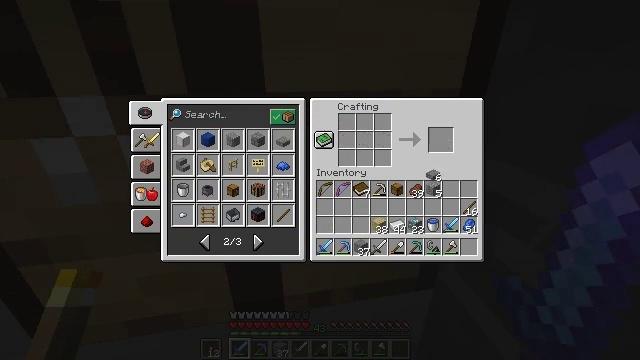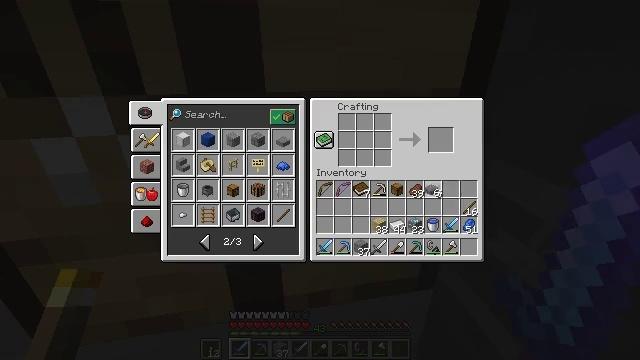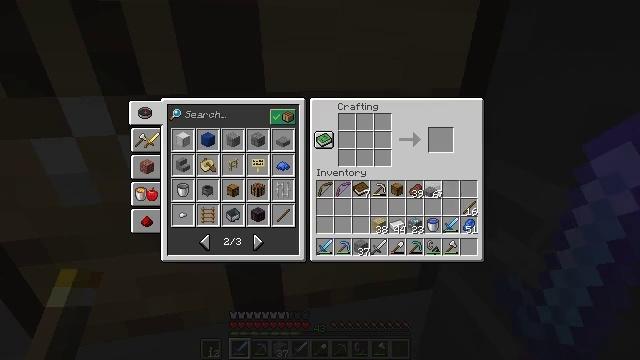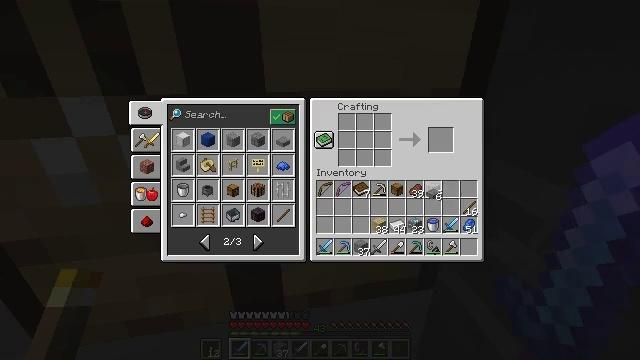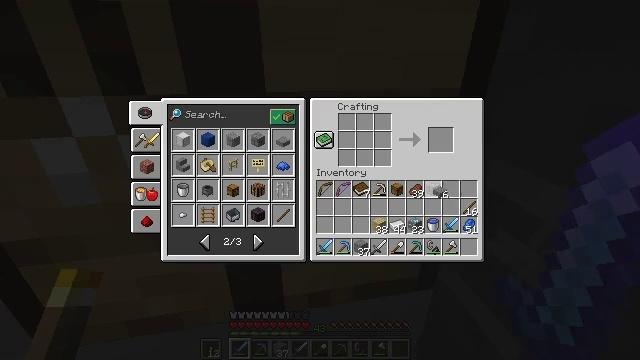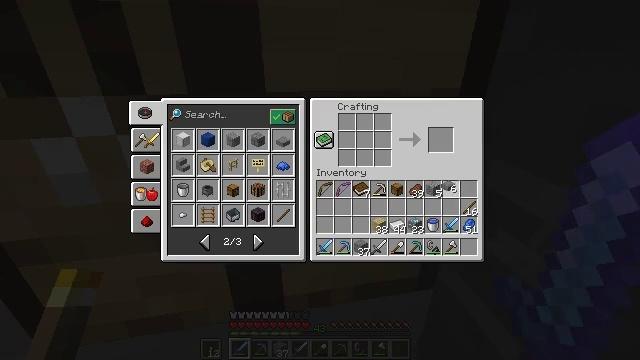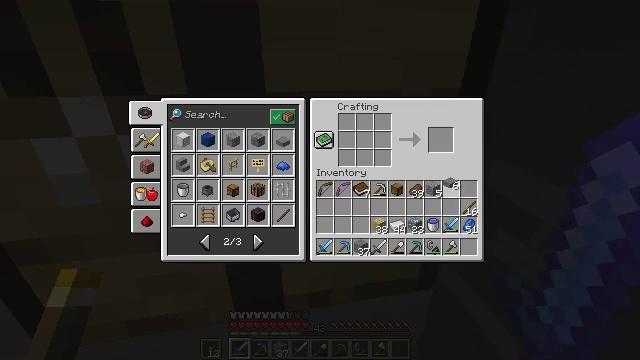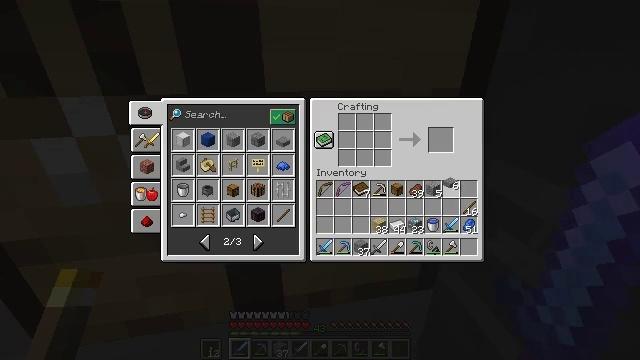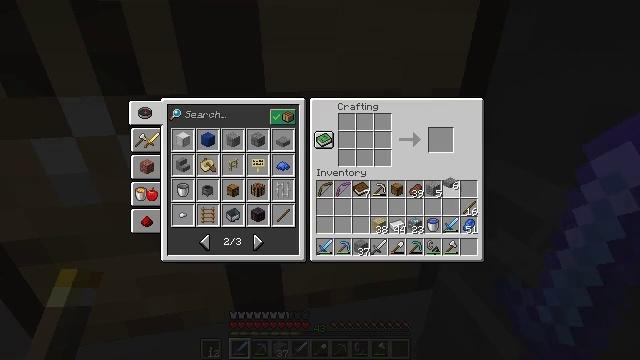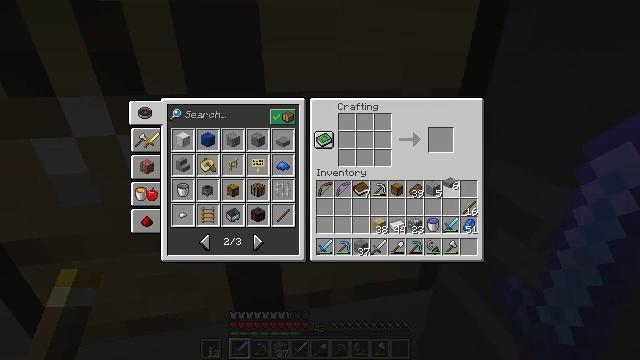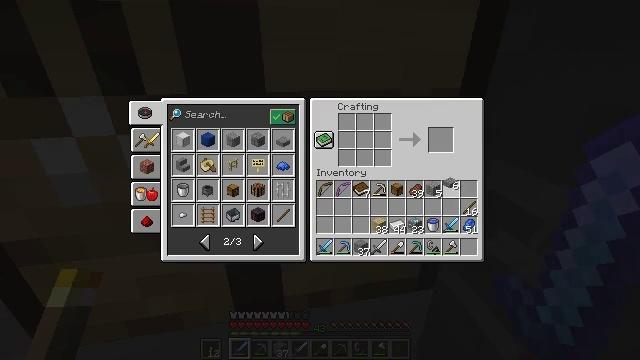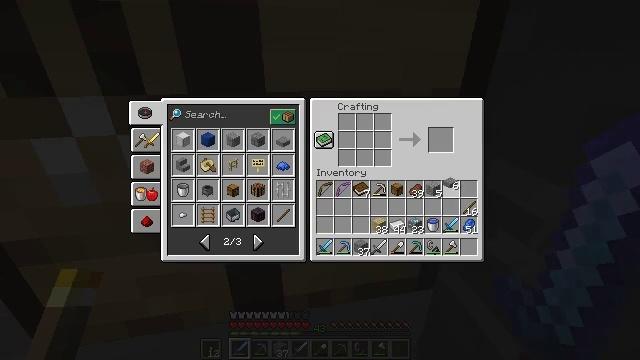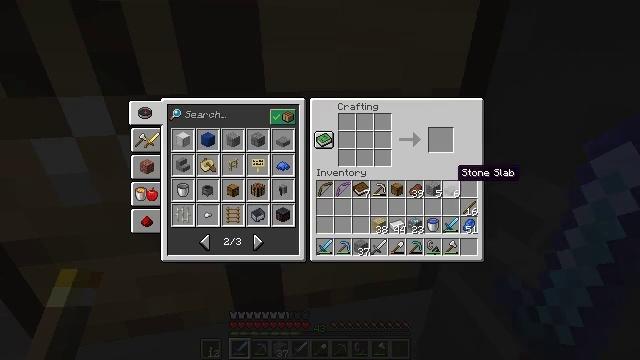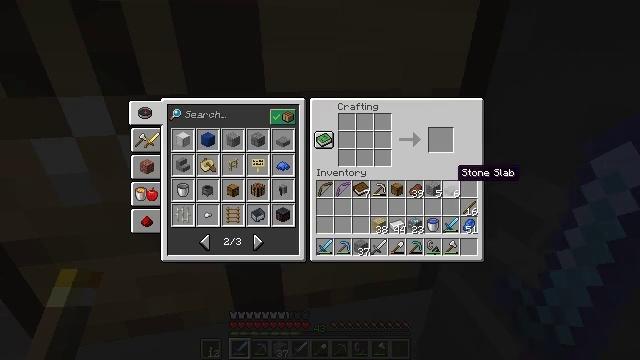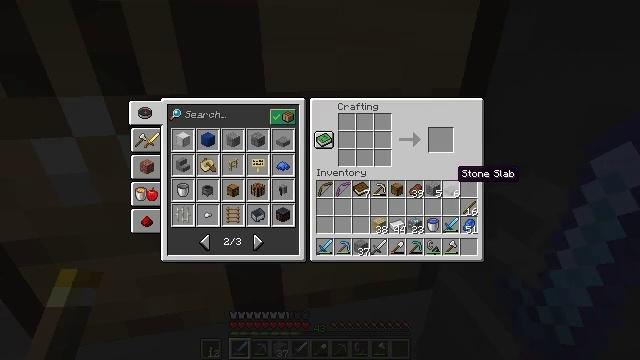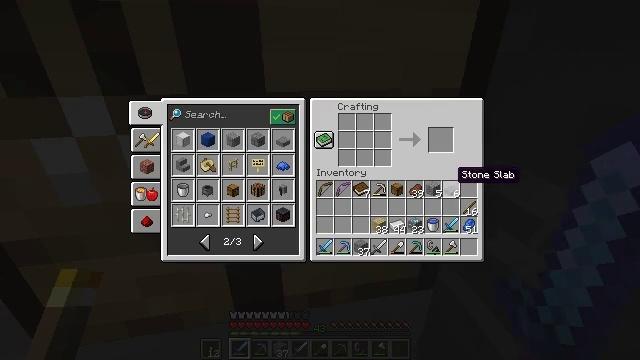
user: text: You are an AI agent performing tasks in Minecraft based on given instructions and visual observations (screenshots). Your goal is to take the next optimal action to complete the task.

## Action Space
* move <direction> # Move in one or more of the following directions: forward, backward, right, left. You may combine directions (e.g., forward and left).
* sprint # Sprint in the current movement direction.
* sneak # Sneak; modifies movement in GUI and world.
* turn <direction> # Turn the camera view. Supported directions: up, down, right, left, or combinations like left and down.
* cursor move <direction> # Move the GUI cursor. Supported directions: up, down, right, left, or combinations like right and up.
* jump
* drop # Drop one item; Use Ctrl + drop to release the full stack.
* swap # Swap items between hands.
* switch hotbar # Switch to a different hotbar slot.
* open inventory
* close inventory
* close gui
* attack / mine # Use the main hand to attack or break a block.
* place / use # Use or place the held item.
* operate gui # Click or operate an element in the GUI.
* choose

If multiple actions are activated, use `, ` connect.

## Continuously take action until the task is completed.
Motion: motion action
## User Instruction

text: Open the crafting table menu to craft a grindstone.
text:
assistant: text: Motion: turn down
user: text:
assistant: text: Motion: no_op
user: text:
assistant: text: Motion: no_op
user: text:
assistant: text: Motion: no_op
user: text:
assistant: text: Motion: turn right
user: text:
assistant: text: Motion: no_op
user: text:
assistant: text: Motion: no_op
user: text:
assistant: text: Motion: no_op
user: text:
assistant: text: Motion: attack / mine
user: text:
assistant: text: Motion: attack / mine
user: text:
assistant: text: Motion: attack / mine
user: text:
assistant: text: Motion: no_op
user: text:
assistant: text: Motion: no_op
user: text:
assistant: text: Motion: no_op
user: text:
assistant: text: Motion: no_op
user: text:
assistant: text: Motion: no_op
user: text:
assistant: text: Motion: no_op
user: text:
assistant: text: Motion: no_op
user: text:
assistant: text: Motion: no_op
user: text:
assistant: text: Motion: turn left
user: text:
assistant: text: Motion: turn left and down
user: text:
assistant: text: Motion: turn left
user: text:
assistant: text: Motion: turn left and up
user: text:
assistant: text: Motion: turn left and up
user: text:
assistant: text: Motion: turn left
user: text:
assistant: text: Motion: turn down
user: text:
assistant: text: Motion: turn down
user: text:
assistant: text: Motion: turn left and down
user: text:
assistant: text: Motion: no_op
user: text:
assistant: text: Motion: no_op